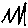
Label: zigzag